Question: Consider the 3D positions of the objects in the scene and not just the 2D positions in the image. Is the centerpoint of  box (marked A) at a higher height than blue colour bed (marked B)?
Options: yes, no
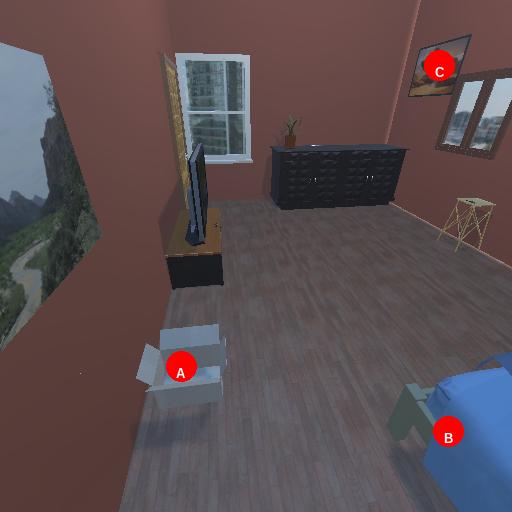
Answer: yes